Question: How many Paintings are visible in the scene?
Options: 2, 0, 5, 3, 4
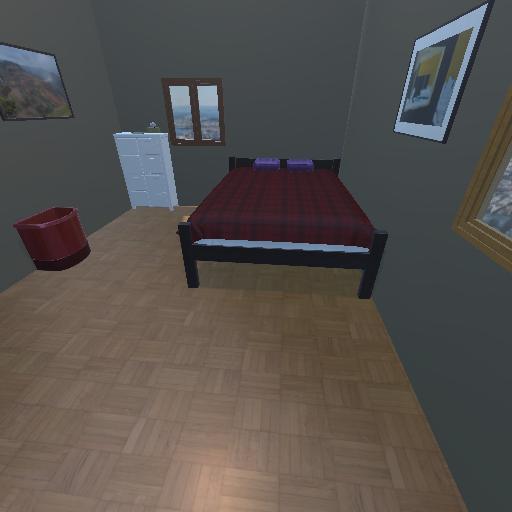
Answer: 2